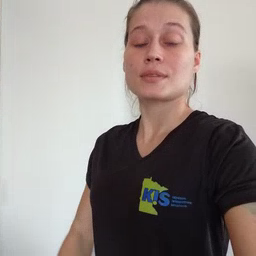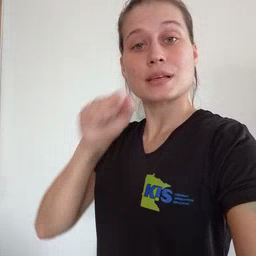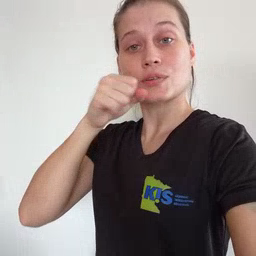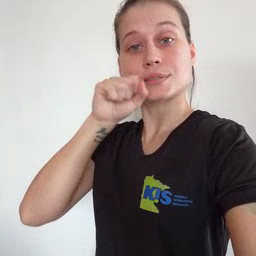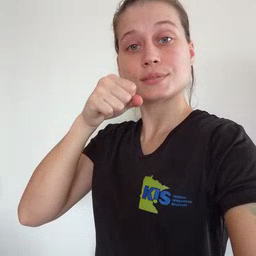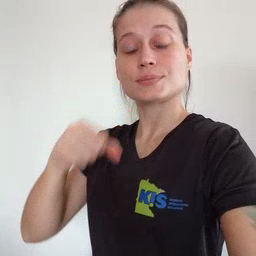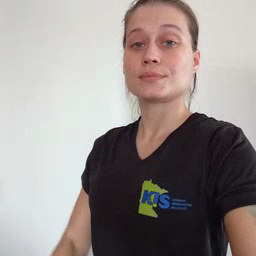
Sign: carrot